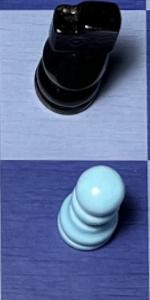
Label: Pawn_White